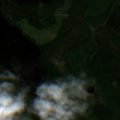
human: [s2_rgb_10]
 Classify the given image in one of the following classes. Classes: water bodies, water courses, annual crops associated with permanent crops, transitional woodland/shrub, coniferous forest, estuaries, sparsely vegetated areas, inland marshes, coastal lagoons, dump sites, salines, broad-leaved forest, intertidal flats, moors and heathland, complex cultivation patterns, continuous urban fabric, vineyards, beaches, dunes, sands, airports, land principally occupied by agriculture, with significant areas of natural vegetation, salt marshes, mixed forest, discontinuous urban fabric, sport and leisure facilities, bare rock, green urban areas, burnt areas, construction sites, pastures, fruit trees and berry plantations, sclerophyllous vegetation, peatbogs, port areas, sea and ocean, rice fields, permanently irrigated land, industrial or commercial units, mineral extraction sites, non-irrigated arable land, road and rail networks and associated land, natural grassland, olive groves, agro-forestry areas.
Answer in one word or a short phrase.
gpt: coniferous forest, mixed forest, water bodies